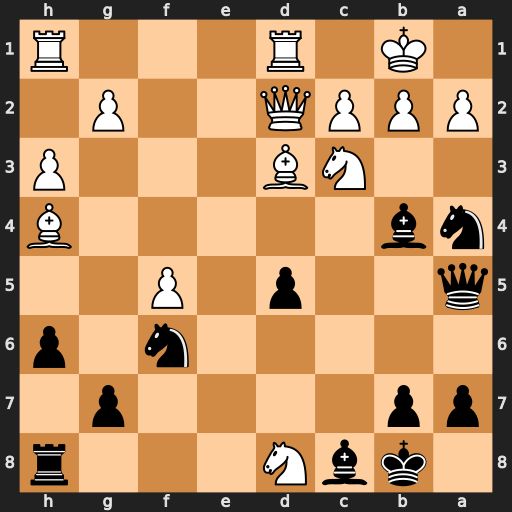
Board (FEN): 1kbN3r/pp4p1/5n1p/q2p1P2/nb5B/2NB3P/PPPQ2P1/1K1R3R
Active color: b
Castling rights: -
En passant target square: -
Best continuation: Nxc3+ bxc3 Bxc3 Qxc3 Qxc3